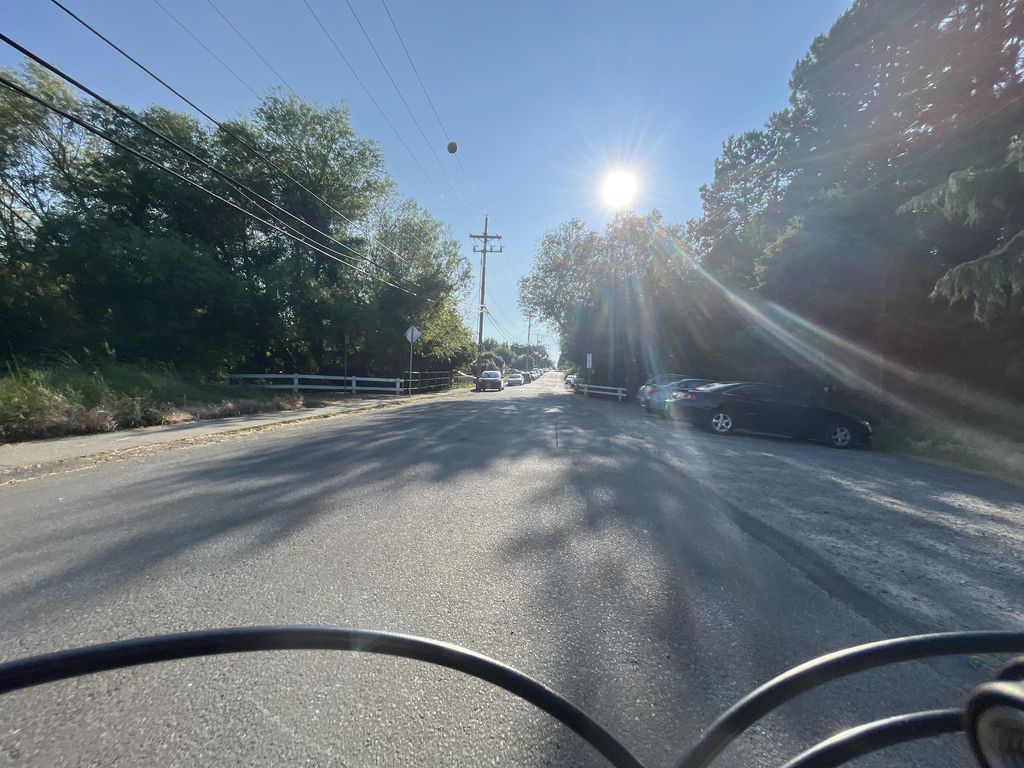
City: victoria